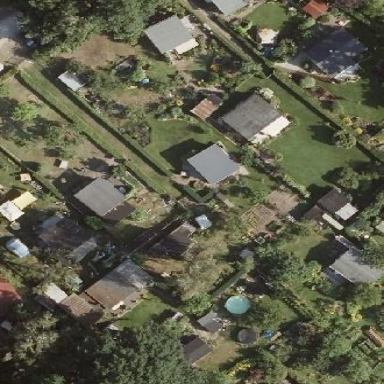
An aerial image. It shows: Area designated for allotments.